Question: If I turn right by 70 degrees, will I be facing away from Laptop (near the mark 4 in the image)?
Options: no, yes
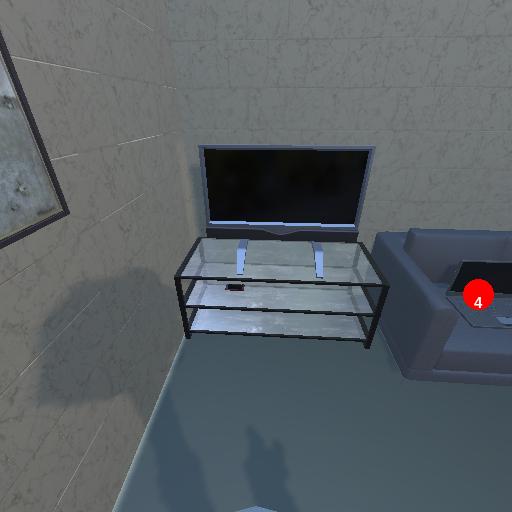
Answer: no